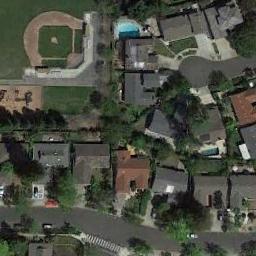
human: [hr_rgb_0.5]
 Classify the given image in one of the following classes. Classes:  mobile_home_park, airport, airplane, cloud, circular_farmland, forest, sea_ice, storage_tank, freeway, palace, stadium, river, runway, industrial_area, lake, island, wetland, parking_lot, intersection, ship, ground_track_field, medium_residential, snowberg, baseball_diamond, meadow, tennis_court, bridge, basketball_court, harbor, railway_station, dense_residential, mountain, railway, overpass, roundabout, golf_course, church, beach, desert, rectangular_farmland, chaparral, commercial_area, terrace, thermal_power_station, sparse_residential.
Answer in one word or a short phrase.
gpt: baseball_diamond